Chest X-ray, PA view. Patient: 43 years old, sex M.
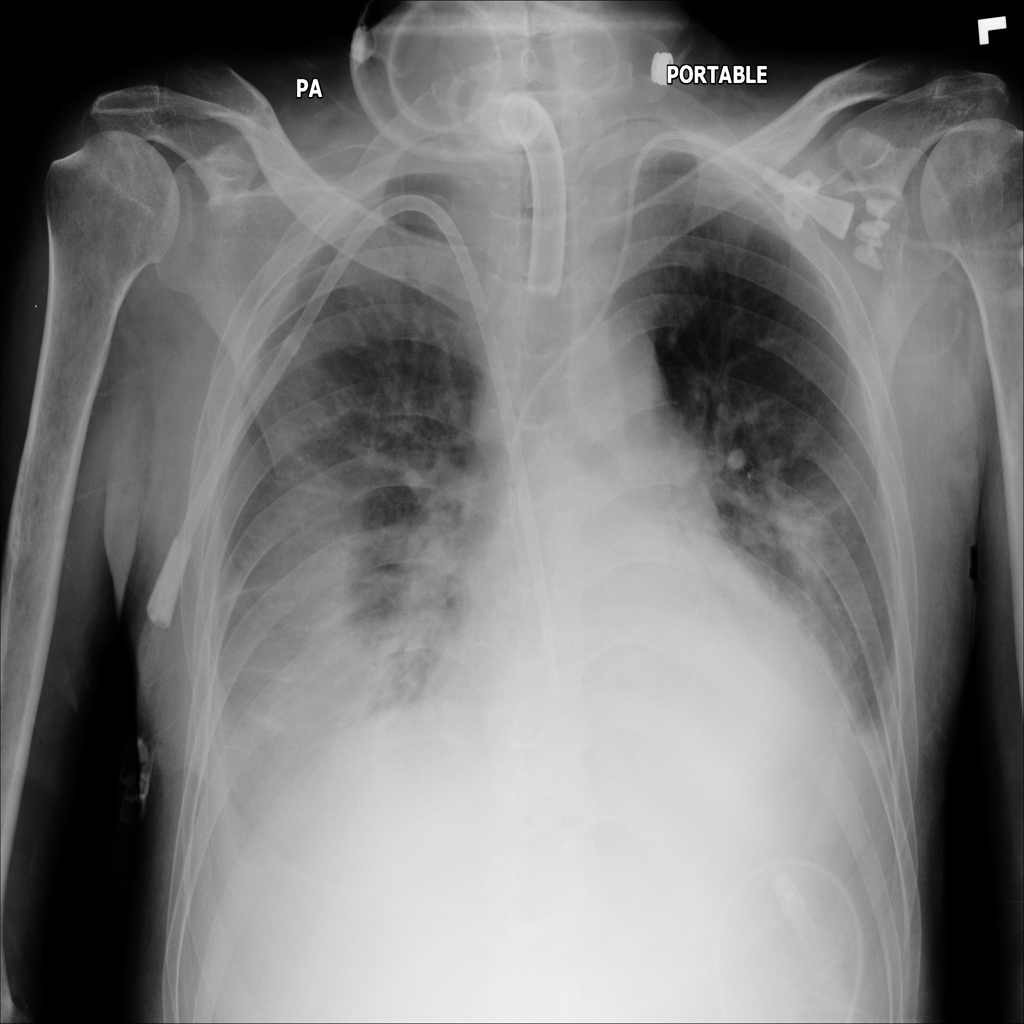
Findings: Consolidation